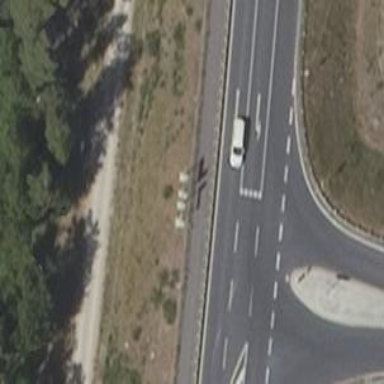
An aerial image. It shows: Secondary road with asphalt surface.